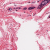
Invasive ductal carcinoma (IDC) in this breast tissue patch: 0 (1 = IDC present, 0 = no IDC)